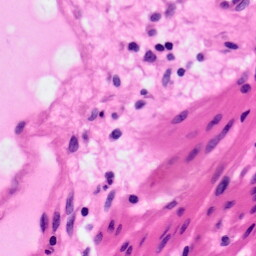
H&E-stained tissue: Pancreatic